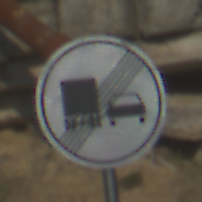
Verkehrszeichen: EndeUeberholverbotKraftfahrzeuge
Umgebung: Outdoor, Suburban
Tageszeit: MorningAfternoon
Wetter: Clear
Licht: Natural
Jahreszeit: NotSpecified
Kontrast: HighContrast